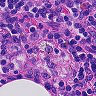
Metastatic tissue present: no